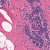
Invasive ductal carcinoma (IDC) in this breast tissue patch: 0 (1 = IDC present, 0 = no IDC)